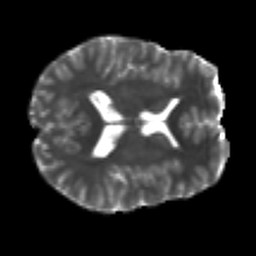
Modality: T2w
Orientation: axial
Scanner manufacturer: siemens
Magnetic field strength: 3 T
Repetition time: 9.6 s
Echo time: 0.077 s